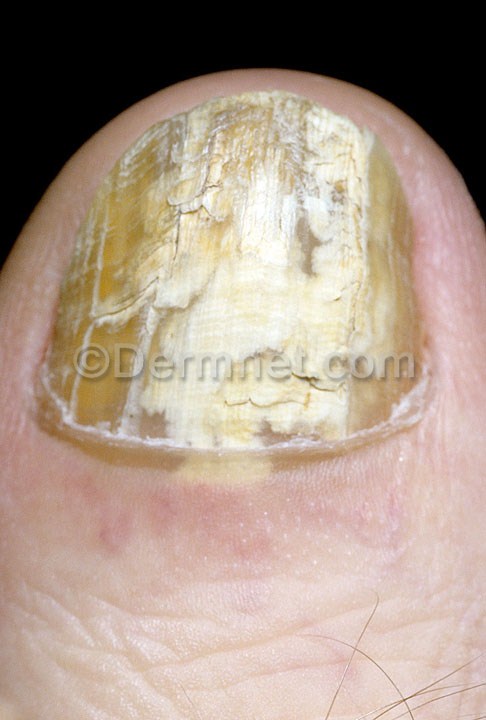
Disease: Nail Fungus and other Nail Disease